Interaction volume radius: 5 \u00c5
Interaction volume height: 15 \u00c5
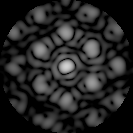
Disorder parameter: 0.4116